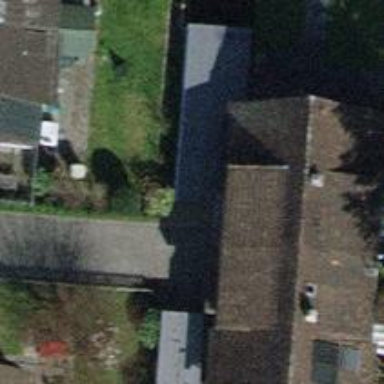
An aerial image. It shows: Semi-detached house.